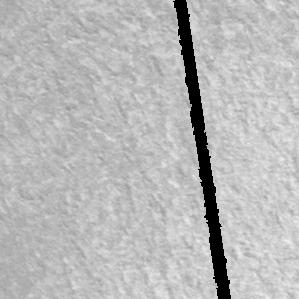
Label: frost